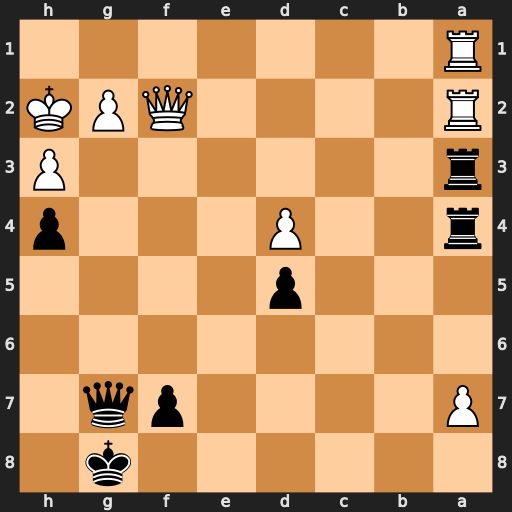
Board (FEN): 6k1/P4pq1/8/3p4/r2P3p/r6P/R4QPK/R7
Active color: b
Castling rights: -
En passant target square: -
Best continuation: Qg3+ Kg1 Qxf2+ Rxf2 Rxa1+